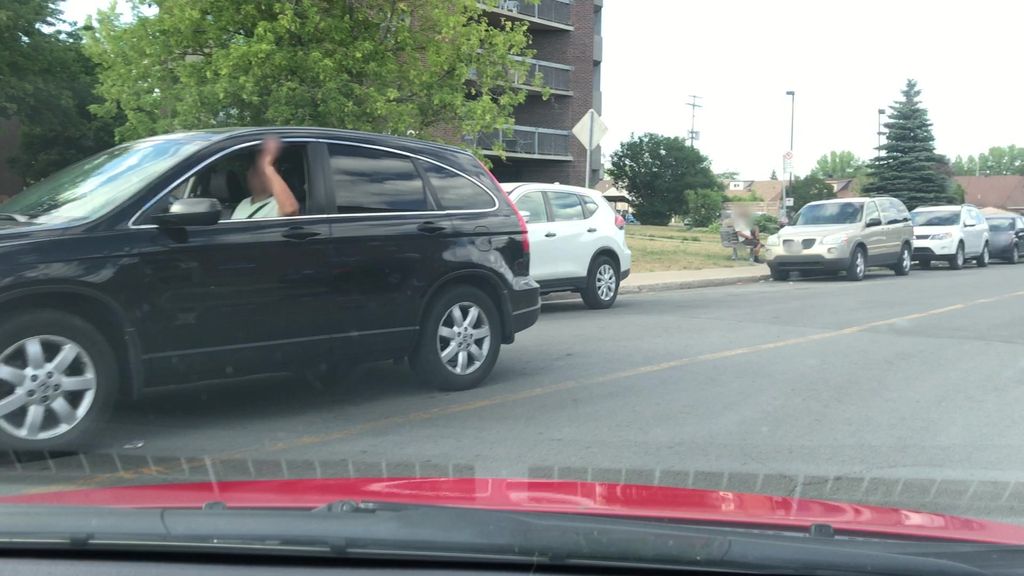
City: montreal